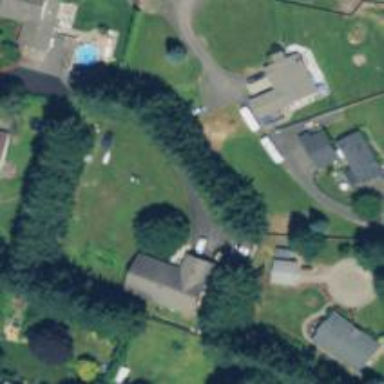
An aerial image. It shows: Driveway.